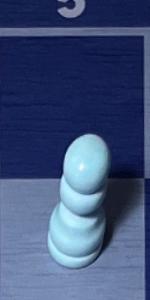
Label: Pawn_White